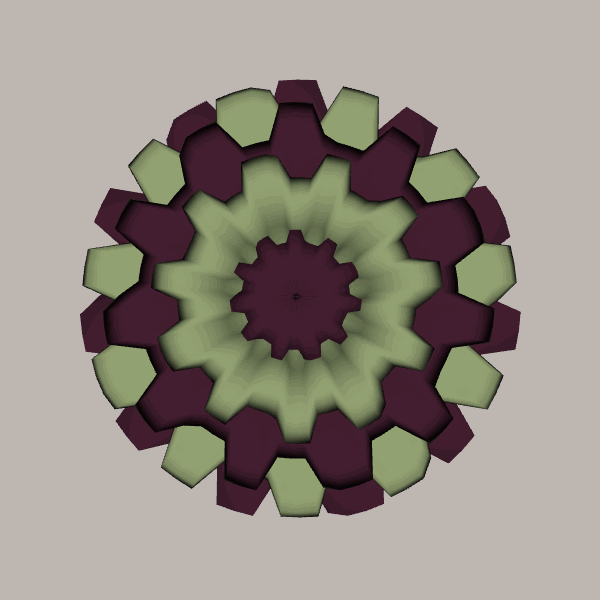
Background: light